Field crop: maize
Growth stage: 1
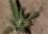
Species: atriplex